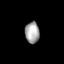
Tissue: skin
Cell type: Epithelial cells
Senescence score: 0.2743
Nuclear area (px): 300
Mean DAPI intensity: 165.413